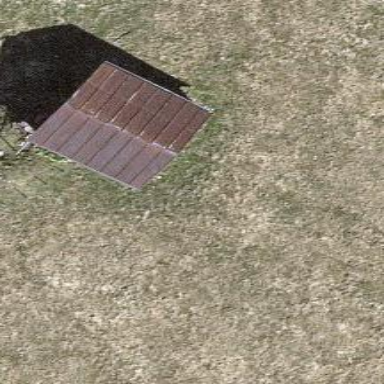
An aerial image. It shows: Shed building with gabled roof shape.